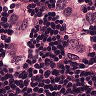
Metastatic tissue present: yes